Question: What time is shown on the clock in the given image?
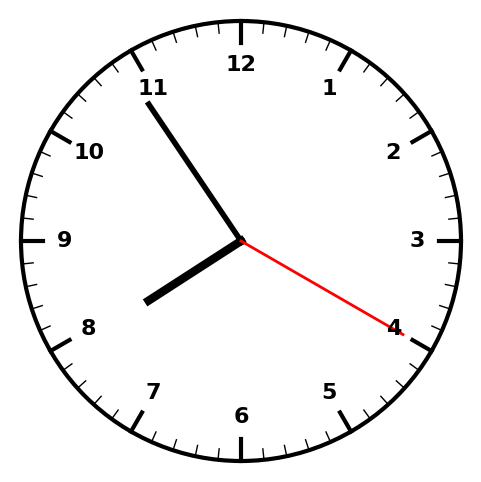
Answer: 07:54:20